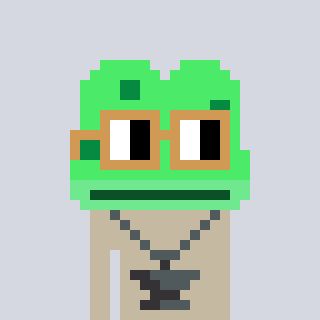
a pixel art character with square brown glasses, a frog-shaped head and a bege-colored body on a cool background